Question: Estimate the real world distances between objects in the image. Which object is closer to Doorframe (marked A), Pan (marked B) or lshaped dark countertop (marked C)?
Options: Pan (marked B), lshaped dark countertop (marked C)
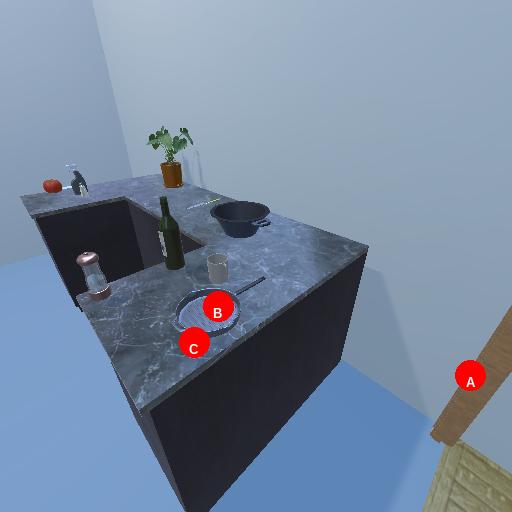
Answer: Pan (marked B)